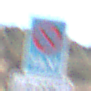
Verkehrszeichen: Taxenstand
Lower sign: ZeitangabenMitBeschraenkungAufWochentage4
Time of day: Midday
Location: Outdoor (Nature)
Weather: Clear
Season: NotSpecified
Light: Natural